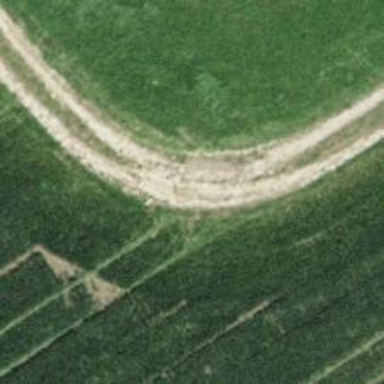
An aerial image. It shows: Track road with grade3 tracktype.